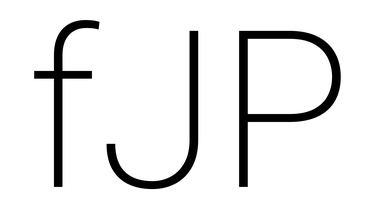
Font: Roboto_ExtraLight